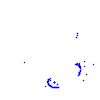
Particle: proton